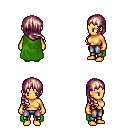
a pixel art fantasy rpg character, female body template, human, tanned skin, green cape, metal pants, white blonde right-swept hairstyle, four views (front, back, left, right), 2x2 character sprite sheet, small pixel art, hard edges, no anti-aliasing